Question: '''
//MainWindow.cpp
MainWindow::MainWindow(QWidget *parent) : QMainWindow(parent)
{
//...
QToolBar * toolbar = new QToolBar(this);
this->addToolBar(Qt::BottomToolBarArea, toolbar);
toolbar->setMovable(false);
QToolButton * button = new QToolButton(this);
toolbar->addWidget(button);
//way 1: It display a picture
toolbar->setStyleSheet("background-image: url(:/images/toolbarBg)");
//way 2: It doesn't display picture
//qApp->setStyleSheet("QToolBar {background-image: url(:/images/toolbarBg)}");
}
'''
---
way (1) can display toolbarBg2x picture, but way (2) display nothing. why?
---
My expected result is to apply the picture as background of the toolbar.
However the toolbar's size actually is in 100x30 via method 1.
Additional information : background picture's resolution is 800x60, MainWindow size is 800x600.

---
---
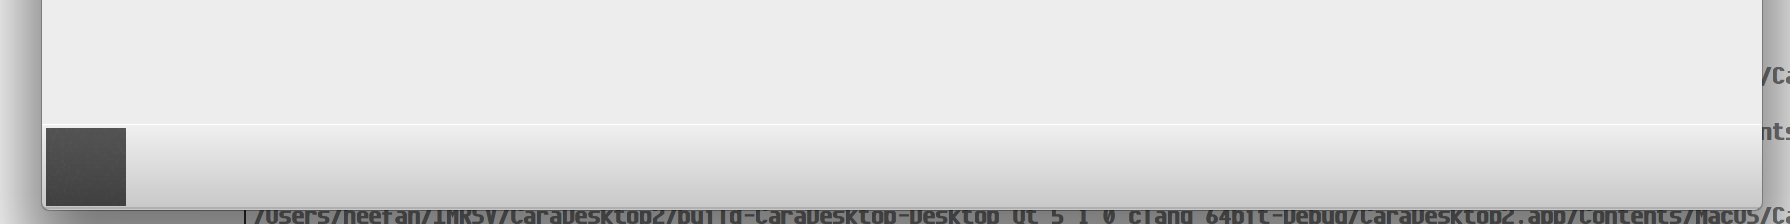
Answer: Working Sample:
'''
MainWindow::MainWindow(QWidget *parent)
: QMainWindow(parent)
, m_toolbar( new QToolBar )
{
this->addToolBar(Qt::BottomToolBarArea, m_toolbar);
//m_toolbar->setStyleSheet("background-image: url(:/image/toolbar.png);");
m_toolbar->setStyleSheet("background-image: url(:/images/toolbar.png); border: 0px")
}
'''
The following line doesn't work,
'''
m_toolbar->setStyleSheet("background-image: url(:/image/toolbar.png);");
'''
Add 'border : 0px' to enforce drawing, and then it shows picture.
'''
m_toolbar->setStyleSheet("background-image: url(:/images/toolbar.png); border: 0px")
'''
to apply style,
'''
m_toolbar->setStyleSheet("background-image: url(:/images/toolbar.png); border: 0px")
'''
or
'''
this->setStyleSheet("QToolBar{background-image: url(:/images/toolbar.png); border: 0px;}");
'''
Both of them work well.
Tested under MacOS 10.9, Qt5.1.1